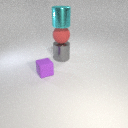
large cyan metal cylinder above large gray metal cylinder